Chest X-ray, PA view. Patient: 42 years old, sex M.
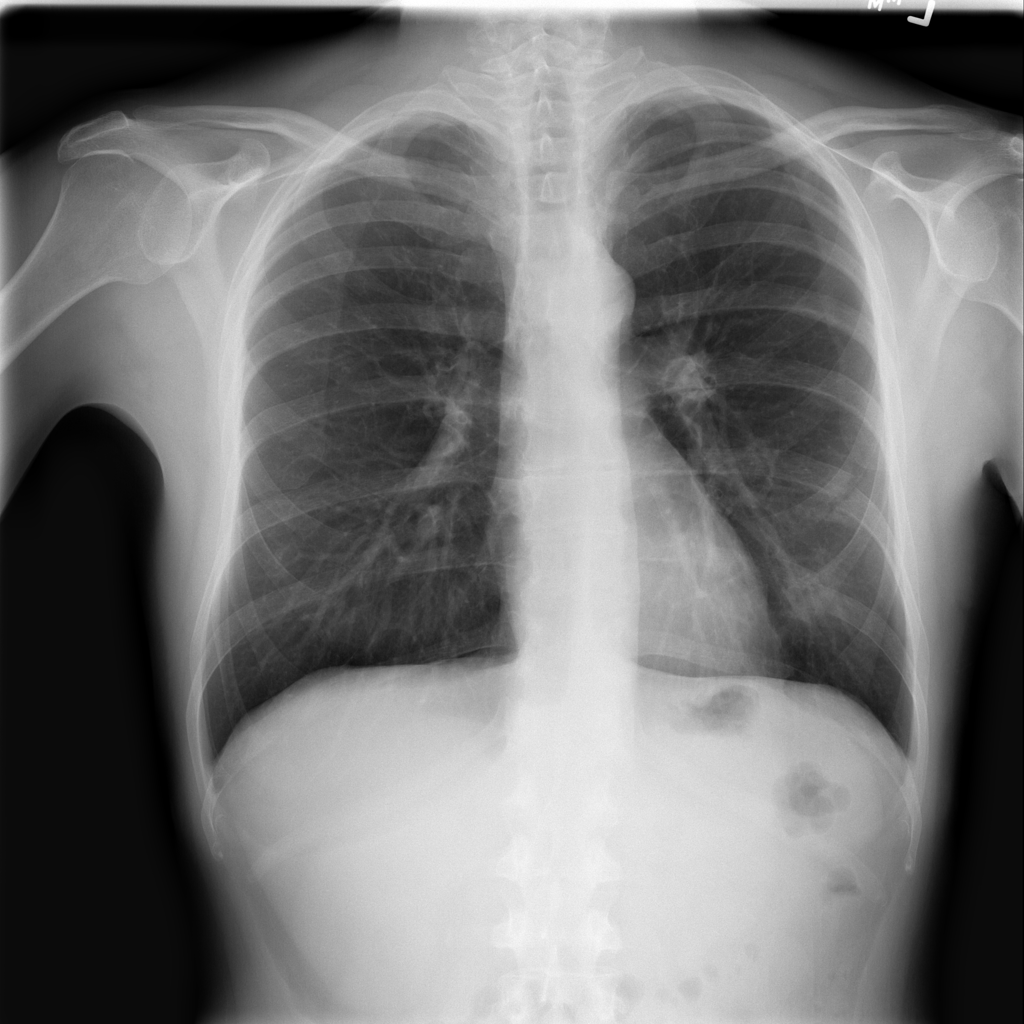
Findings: No Finding